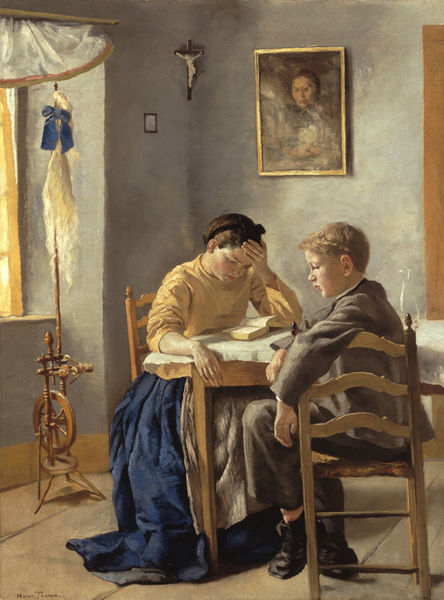
Titel: Die Geschwister
Künstler: Hans Thoma
Standort: Karlsruhe
Institution: Staatliche Kunsthalle Karlsruhe
Schlagwörter: blue, chair, curtain, curtains, hands, hat, lamp, people, window, black, chairs, dress, gray, hair, lace, nose, painting, portrait, room, sit, sitting, skirt, table, wall, windows, woman, yellow, picture, sewing, dining room, floor, vase, wooden, hand, sad, smoke, man, ear, girl, head, house, sun, boy, child, drapes, ribbon, stand, suit, light, paper, frame, cap, chin, mother, mouth, boots, saint, cross, glass, jacket, sailor, children, reading, sunshine, human, family, jesus, walls, school, shoe, shoes, study, studying, religion, read, bottle, home, fingers, book, christ, crucifix, headband, paitning, wool, kids, tablecloth, humans, christian, christianity, bible, son, angry, bored, wheel, hairband, shit, blonde, wig, despair, tired, spinning, furniture, focus, kitchen, reader, science, corss, jar, indoors, curatin, brother, spindle, sister, upset, lesson, frustration, proper, grim, suite, spinning wheel, worried, ribon, siblings, spool, jezus, certain, homework, suffocating, ktichen, chrair, frim, flass, switch, talbe, shuit, 아이, 가족, 집, 어머니, 따듯함